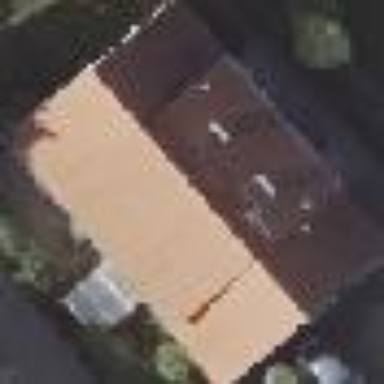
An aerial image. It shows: Semi-detached house.